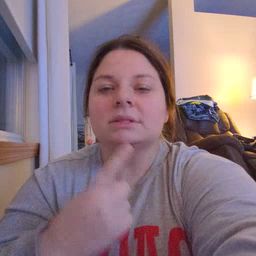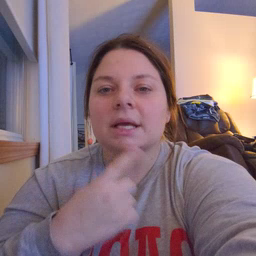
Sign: say